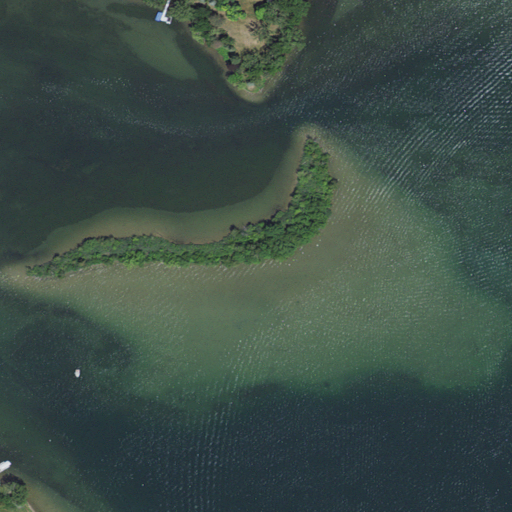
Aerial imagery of island in Michigan named Cedar Island containing open water, woody wetlands, mixed forest, grassland, and low intensity development